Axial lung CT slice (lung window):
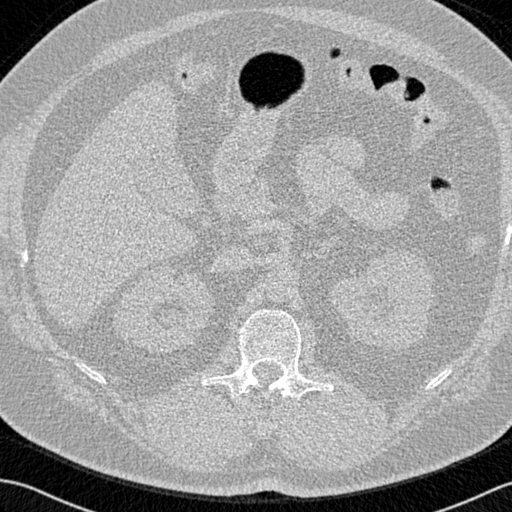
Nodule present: no